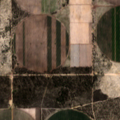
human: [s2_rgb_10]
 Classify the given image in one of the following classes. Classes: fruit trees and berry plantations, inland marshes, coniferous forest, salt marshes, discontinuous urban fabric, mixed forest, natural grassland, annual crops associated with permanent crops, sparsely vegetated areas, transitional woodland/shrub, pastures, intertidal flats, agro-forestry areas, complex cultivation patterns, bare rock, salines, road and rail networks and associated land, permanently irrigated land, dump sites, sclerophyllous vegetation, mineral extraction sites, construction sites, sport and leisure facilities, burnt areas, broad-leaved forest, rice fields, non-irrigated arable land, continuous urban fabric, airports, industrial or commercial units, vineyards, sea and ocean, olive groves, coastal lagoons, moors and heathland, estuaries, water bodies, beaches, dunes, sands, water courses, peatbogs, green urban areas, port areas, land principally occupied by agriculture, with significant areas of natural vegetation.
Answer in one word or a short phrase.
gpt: permanently irrigated land, coniferous forest, transitional woodland/shrub